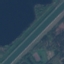
Land use / land cover: River